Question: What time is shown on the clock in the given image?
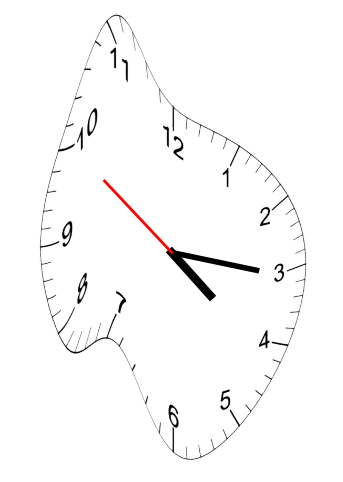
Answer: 04:15:50